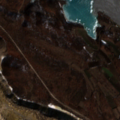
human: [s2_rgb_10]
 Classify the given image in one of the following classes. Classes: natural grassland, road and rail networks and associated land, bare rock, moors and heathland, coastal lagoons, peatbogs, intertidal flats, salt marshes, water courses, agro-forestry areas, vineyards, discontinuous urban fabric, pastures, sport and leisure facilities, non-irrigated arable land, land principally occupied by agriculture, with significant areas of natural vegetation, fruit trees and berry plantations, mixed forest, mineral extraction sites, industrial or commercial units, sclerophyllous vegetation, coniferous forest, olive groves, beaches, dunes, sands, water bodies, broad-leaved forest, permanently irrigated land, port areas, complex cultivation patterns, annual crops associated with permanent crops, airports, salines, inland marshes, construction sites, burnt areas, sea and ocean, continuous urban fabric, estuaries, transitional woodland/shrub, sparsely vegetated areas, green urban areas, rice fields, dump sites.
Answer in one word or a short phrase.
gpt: mineral extraction sites, complex cultivation patterns, land principally occupied by agriculture, with significant areas of natural vegetation, transitional woodland/shrub